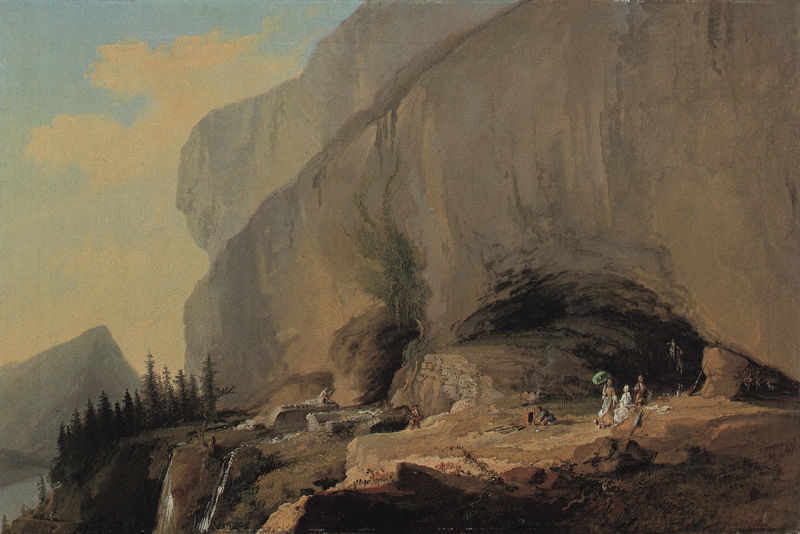
Titel: Die Beatushöhle mit einer Reisegesellschaft
Künstler: Caspar Wolf
Standort: Aarau
Institution: Aargauische Kunstsammlung, Aargauer Kunsthaus
Schlagwörter: baum, berg, blau, felsen, feuer, gemälde, gestein, gruppe, himmel, mann, wasser, wolken, aquarell, bäume, fluss, frauen, gelb, grün, landschaft, menschen, ocker, see, braun, frau, grau, hut, kreide, licht, männer, schwarz, szene, weiss, ausblick, schirm, sonnenschirm, weg, wolke, leute, malerei, spitze, stein, steine, bach, einsamkeit, erde, ferne, horizont, natur, weite, gewässer, sonne, figur, familie, personen, höhle, wald, wasserfall, sommer, abhang, berge, fels, felswand, gebirge, gipfel, mauer, dunst, klein, hochgebirge, schlucht, steil, ausflug, idylle, pause, picknick, rast, romantik, tannen, turner, blue, crowd, gathering, men, oil, people, white, women, black, dark, dress, figures, green, grey, group, lady, painting, sitting, three, woman, yellow, oil painting, brown, perspective, eingang, höhe, spaziergang, wandern, riff, alpen, bergspitze, abgrund, tanne, ölmalerei, wood, smoke, romantisch, classical, cliff, cloud, clouds, life, man, rock, rocks, sky, stone, tree, gebirgsbach, hill, lake, landscape, mountain, mountains, nature, sea, water, alps, trees, fichten, nadelwald, personengruppe, america, brook, forest, light, pine, river, stream, plants, view, gewehre, color, forst, impressionism, ruins, shadow, dogs, allegory, romantic, romanticism, brotzeit, fall, wanderung, cliffs, schutz, scene, bright, love, victorian, lager, day, human, party, spring, family, lol, menschne, watercolor, watercolour, quelle, sublime, peak, indianer, pantheismus, shapes, american, hudson river school, west, fire, spalt, figurengruppe, northern, gewaltig, calm, outdoors, steam, tourist, sunset, cave, shadows, mountainous, native american, pine trees, öl, dawn, lagerfeuer, goya, drama, humans, fog, land, waterfall, moss, tan, stones, pines, indian, wasserfälle, rest, happiness, camp, parasol, umbrella, vines, kleiner mensch, umbrellas, firs, hollow, india, earth, guide, gun, indians, woods, vista, countryside, picknic, picnic, sonnee, kreidefelsen, boulder, sonneschirm, travelers, foliage, hike, hunter, alpine, exterieur, felsenmassiv, goegue, gorge, gorgue, guides, höhlen, idyll, landscaape, licht sonne, massive, native americans, natural wonder, parasole, parasp', parisol, persons, picnis, precipice, rocky, scarey, sitting people, spazieränger, tans, toruist, tour, tourism, tourists, umprella, urzeitmensch, wodd, women in nature, lost, morning, taboo, canyon, 19th century, historical painting, 17. jahrhundert, grüner sonnenschirm, hudson river, watervall, waterval, ridge, cascade, cavern, elements, spur, free, camping, browns, roc, ngle, this is a bit like a turner, but i'm sure it isnt, hehehe, as it should be spelt, sorry that was twattish of me, genre painting, cobble, lu, cliggs, umbrelle, campsite, solitude, fisherman, 19. century, tann, apparition, ferls, sonnenschrim, exploring, evergreens, cloff, landform, eternal, moments, caves, partie, cliffface, picknivk, outcrop, tiver, ruged